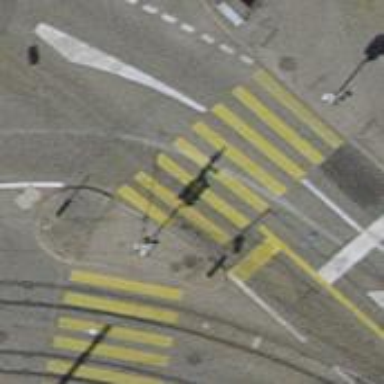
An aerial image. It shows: Footway with marked zebra crossing and crossing island.